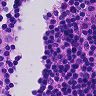
Metastatic tissue present: no